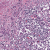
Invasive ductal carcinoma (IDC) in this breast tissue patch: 1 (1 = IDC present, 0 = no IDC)